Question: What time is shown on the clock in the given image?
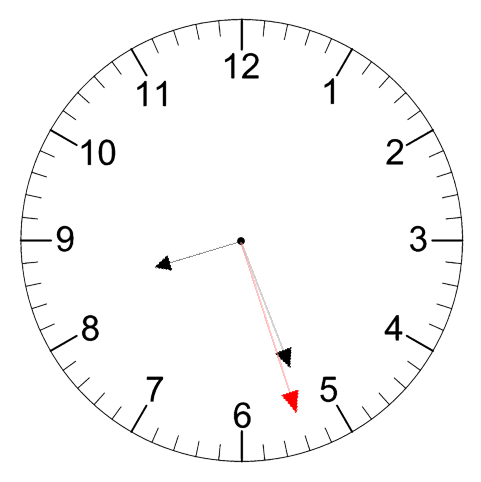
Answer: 08:26:27